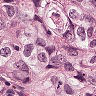
Metastatic tissue present: yes